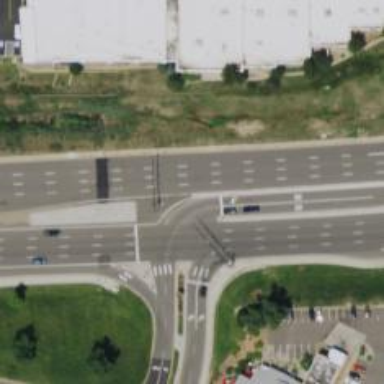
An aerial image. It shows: Secondary link road with asphalt surface.